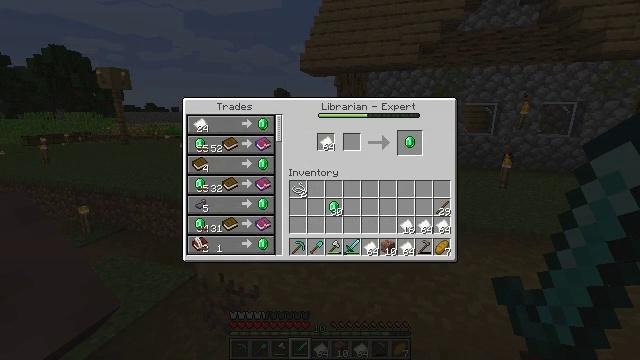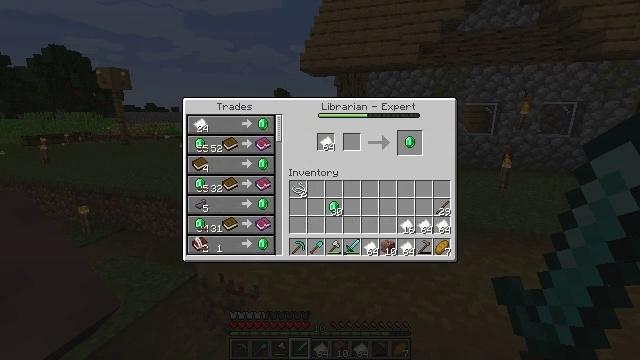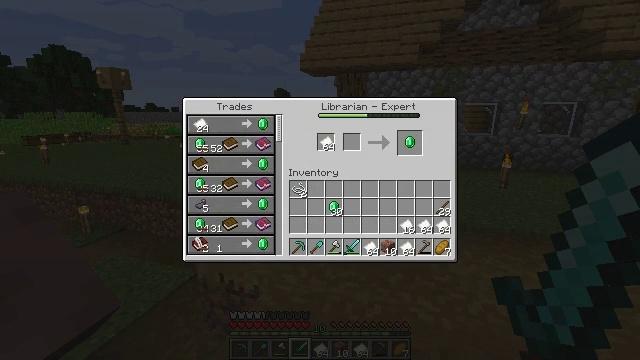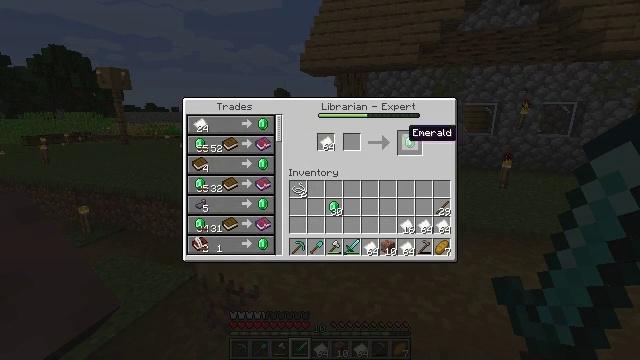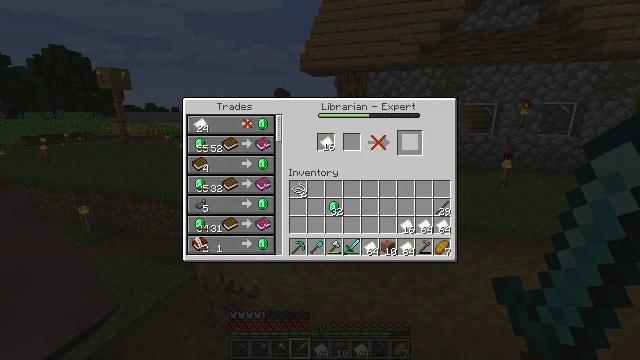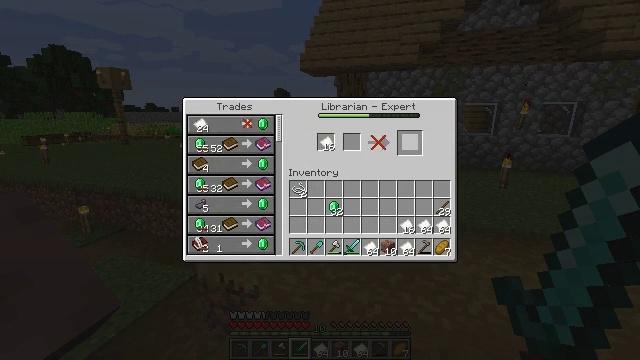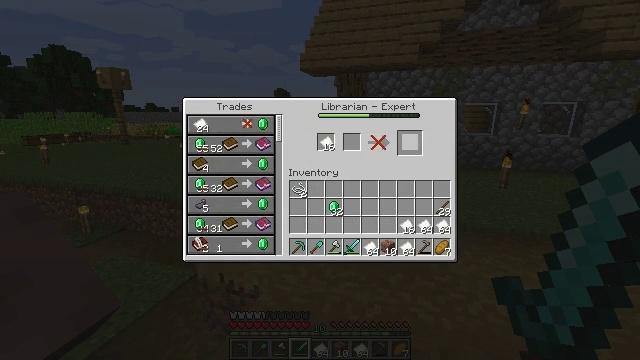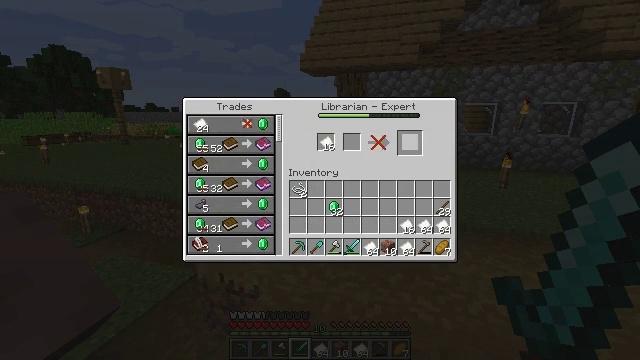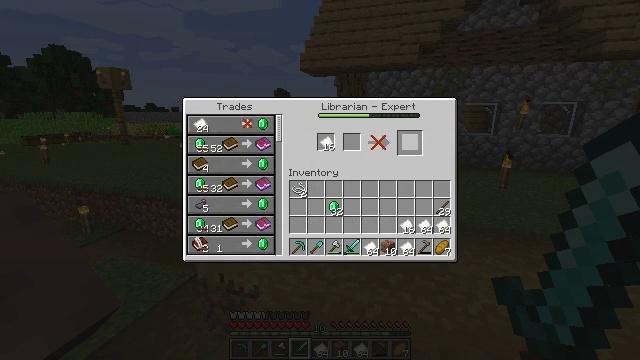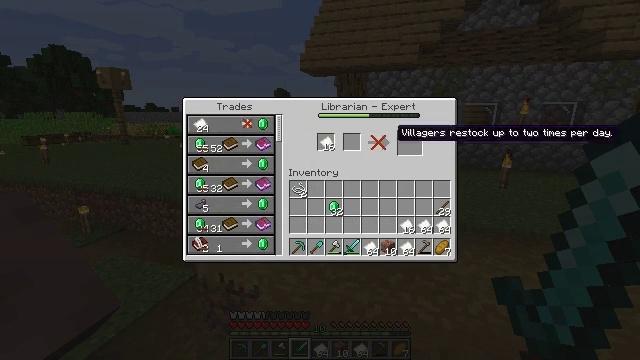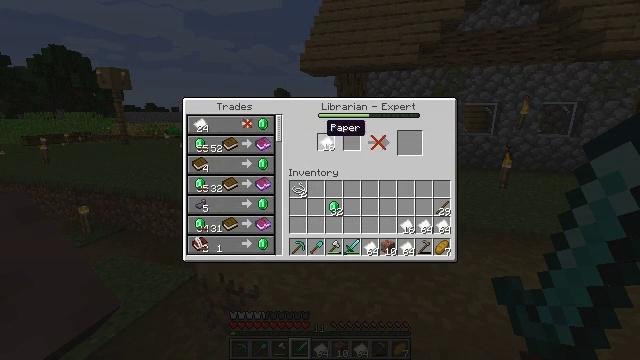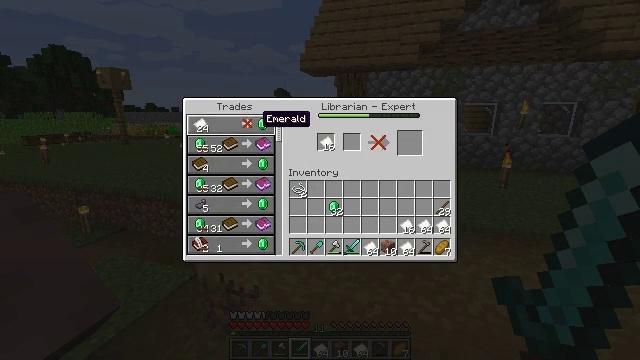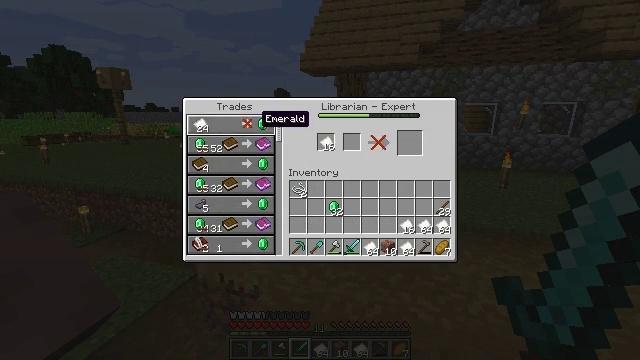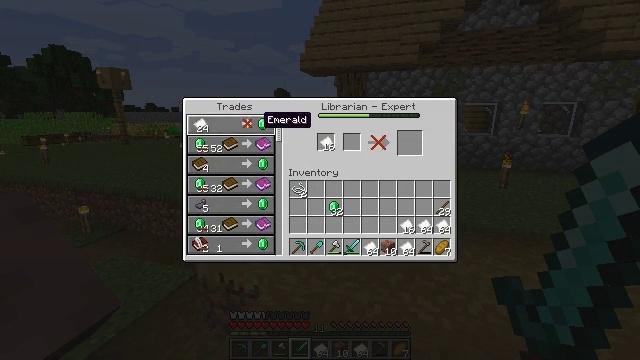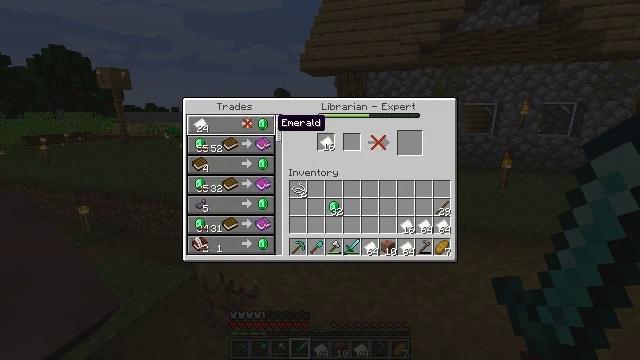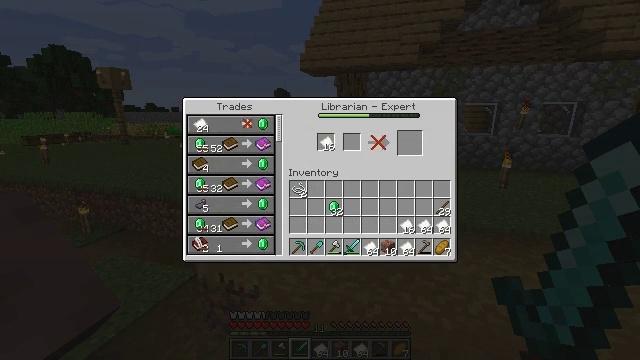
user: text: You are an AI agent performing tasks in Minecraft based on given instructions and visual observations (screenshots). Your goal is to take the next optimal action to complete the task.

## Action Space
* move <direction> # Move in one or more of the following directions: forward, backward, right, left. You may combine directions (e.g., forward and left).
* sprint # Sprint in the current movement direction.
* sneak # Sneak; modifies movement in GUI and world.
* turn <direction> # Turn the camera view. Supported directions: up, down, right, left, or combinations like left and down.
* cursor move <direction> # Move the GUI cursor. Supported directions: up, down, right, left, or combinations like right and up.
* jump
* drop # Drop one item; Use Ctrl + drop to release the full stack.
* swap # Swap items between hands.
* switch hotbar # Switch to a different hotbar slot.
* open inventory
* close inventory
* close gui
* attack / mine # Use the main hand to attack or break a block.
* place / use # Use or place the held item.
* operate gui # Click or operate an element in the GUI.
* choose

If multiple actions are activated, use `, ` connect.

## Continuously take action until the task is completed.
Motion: motion action
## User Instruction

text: Combine materials on the crafting table to make an emerald.
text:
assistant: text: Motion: sneak, cursor move right
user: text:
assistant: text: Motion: sneak, cursor move right
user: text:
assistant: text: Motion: sneak, cursor move right
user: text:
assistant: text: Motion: sneak, operate gui
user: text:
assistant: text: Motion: sneak, operate gui
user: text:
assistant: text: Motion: sneak, operate gui
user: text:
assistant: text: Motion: sneak
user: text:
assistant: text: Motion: sneak
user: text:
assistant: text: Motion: sneak, cursor move left
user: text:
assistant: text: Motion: sneak, cursor move left
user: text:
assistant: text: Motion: sneak, cursor move left and up
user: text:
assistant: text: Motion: sneak
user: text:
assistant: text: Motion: sneak
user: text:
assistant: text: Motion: sneak, cursor move right
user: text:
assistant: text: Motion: sneak, cursor move right
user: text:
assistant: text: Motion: cursor move right
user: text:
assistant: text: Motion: cursor move right
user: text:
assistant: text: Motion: turn right
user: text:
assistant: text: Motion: turn right
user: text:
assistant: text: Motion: turn right
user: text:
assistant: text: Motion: turn right
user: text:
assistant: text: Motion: no_op
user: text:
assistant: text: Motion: no_op
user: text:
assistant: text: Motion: no_op
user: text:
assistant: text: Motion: move forward, turn left
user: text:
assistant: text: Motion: move forward, turn right
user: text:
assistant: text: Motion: move forward, turn right
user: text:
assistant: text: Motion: move forward, turn right
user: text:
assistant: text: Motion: move forward, turn right
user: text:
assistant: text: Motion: move forward